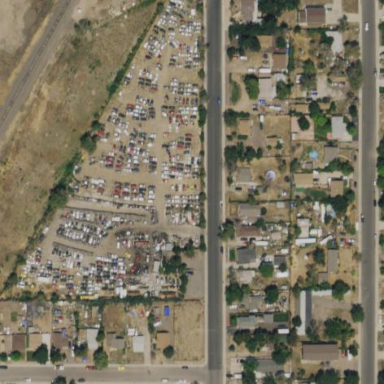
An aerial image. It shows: Scrap yard situated in industrial area.